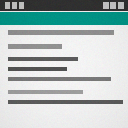
Screen state: on